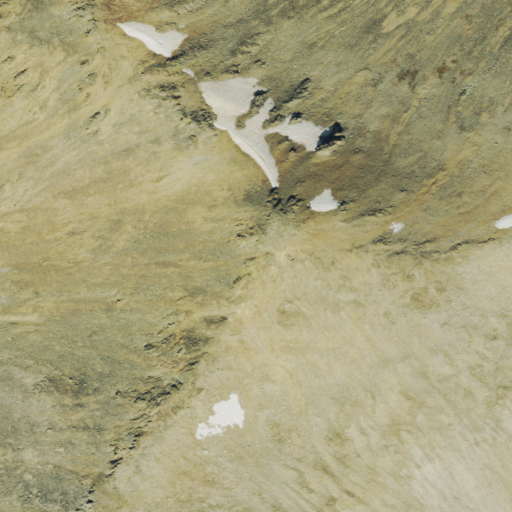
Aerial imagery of mountain in Colorado named Dyer Mountain containing barren land, snow, and grassland